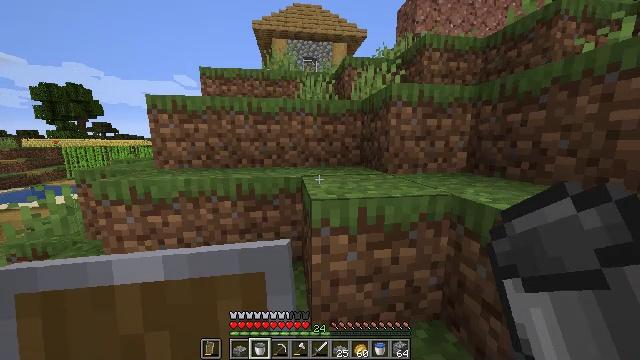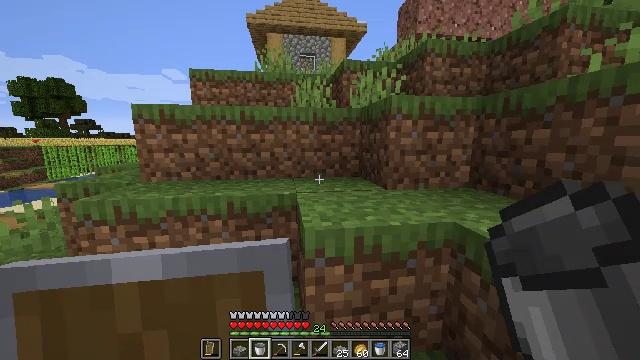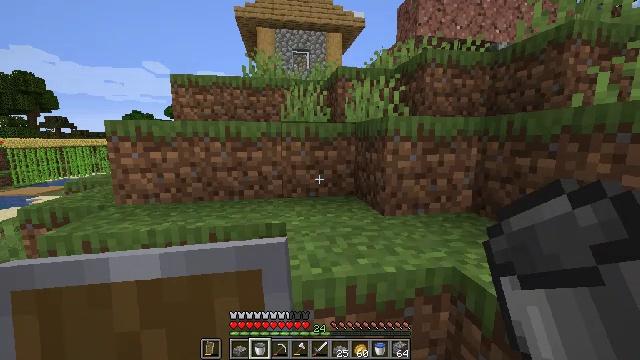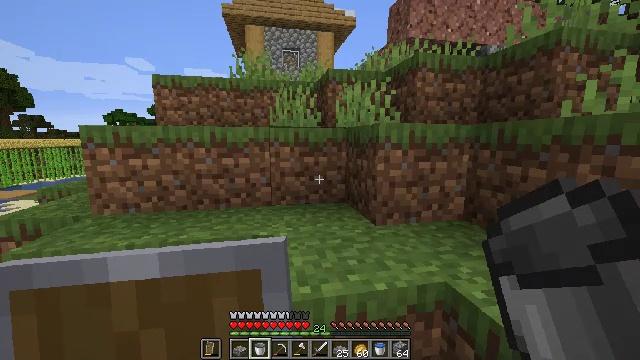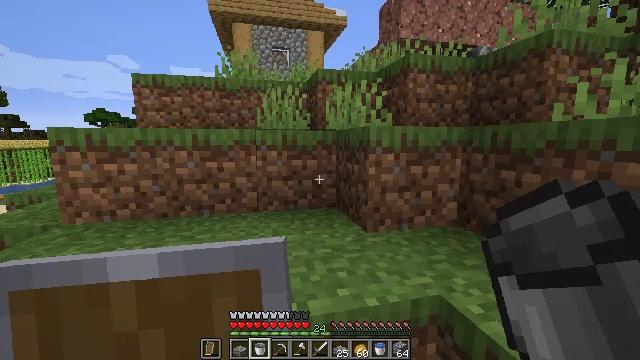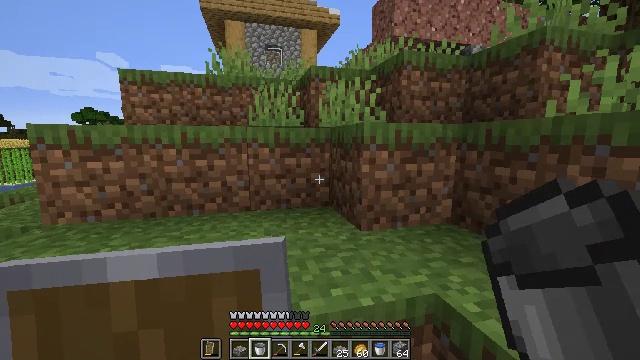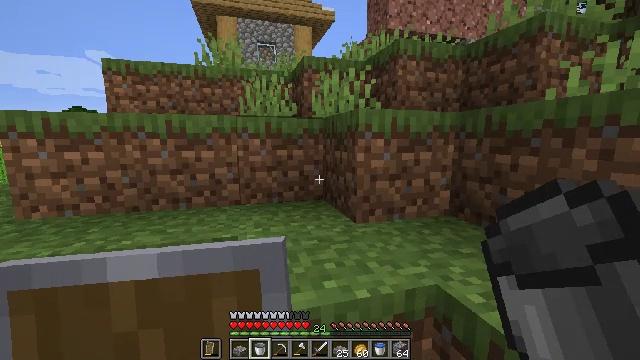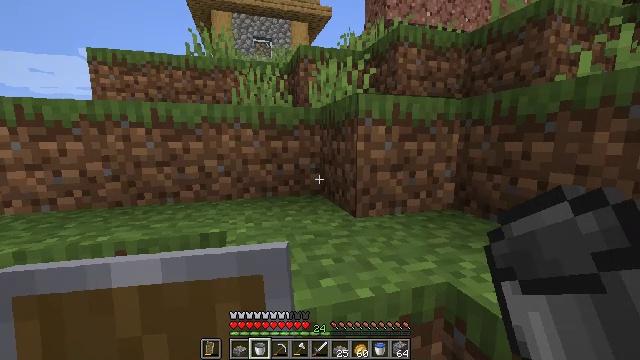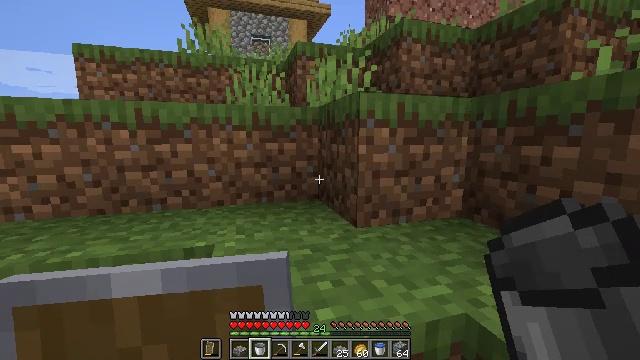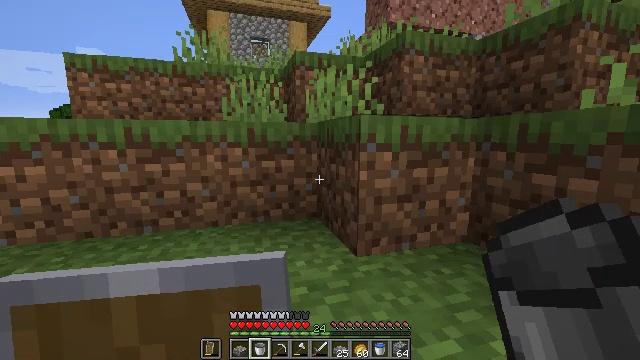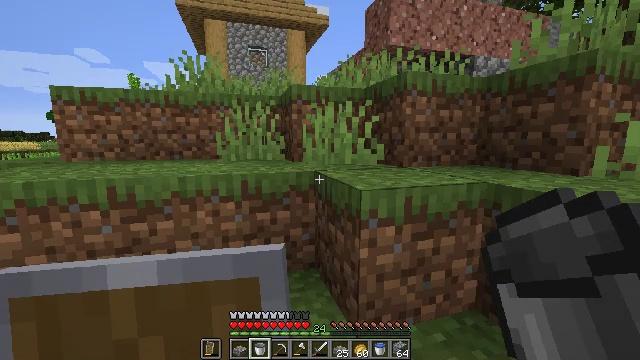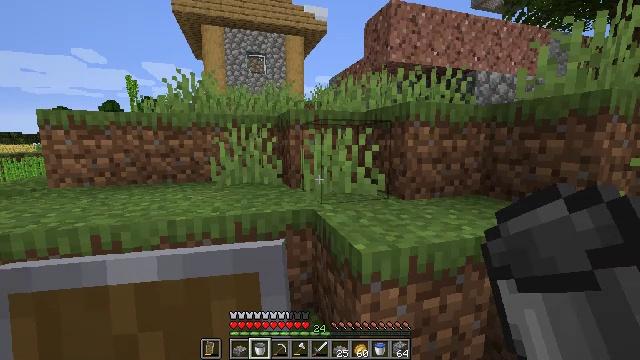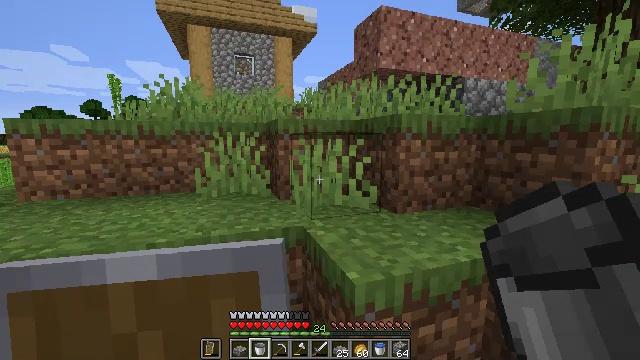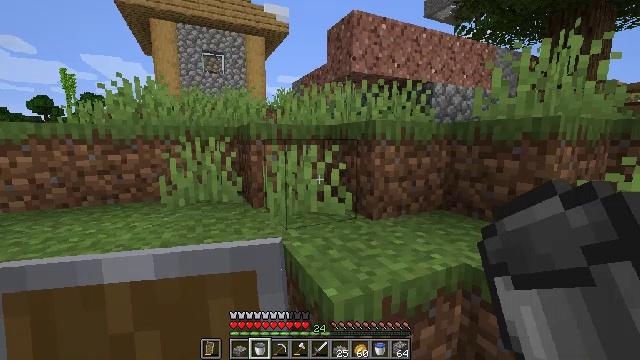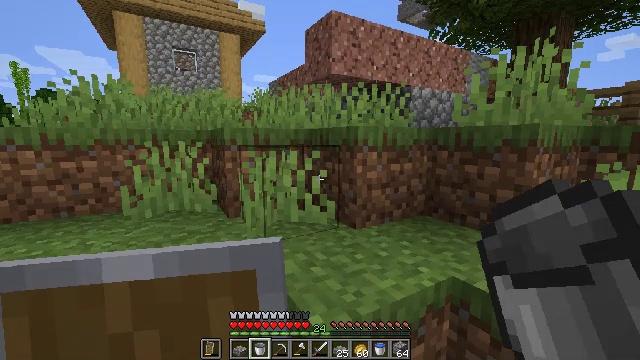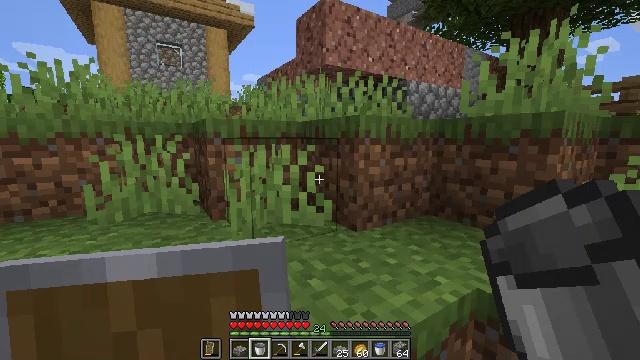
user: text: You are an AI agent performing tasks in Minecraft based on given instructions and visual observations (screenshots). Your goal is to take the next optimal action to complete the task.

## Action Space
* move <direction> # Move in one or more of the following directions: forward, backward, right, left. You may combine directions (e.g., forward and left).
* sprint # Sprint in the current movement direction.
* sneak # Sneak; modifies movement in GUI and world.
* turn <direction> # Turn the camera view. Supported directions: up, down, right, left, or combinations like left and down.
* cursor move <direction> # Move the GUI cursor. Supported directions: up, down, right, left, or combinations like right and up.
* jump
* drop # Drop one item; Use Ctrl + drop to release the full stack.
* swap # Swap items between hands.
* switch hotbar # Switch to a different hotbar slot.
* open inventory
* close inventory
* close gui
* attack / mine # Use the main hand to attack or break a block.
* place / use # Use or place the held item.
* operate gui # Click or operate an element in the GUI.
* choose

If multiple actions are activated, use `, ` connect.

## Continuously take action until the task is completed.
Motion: motion action
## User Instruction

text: Craft an oak sign.
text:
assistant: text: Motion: move forward, jump
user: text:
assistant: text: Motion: move forward, turn right, jump
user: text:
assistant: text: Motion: move forward, turn right
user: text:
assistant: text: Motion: move forward, turn right
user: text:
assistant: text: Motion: move forward, turn right
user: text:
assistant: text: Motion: move forward, turn right
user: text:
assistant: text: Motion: move forward
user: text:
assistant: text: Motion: move forward
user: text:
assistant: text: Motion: move forward, jump
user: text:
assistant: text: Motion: move forward, jump
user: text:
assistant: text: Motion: move forward, jump
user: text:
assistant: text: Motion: move forward, turn right, jump
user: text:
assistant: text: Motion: move forward, turn right
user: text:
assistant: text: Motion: move forward, turn right
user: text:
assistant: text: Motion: move forward, turn right
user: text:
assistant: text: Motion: move forward, turn right
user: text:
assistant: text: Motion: move forward
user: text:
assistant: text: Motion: move forward
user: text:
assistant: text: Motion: move forward, jump
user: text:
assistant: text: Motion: move forward, jump
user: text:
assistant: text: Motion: move forward, jump
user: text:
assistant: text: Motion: move forward, jump
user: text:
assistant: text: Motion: move forward
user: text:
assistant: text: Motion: move forward
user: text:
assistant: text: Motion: move forward
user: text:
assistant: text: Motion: move forward
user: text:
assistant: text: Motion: move forward
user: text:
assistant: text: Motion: move forward
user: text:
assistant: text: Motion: move forward, turn left
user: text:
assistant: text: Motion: move forward, turn left, jump